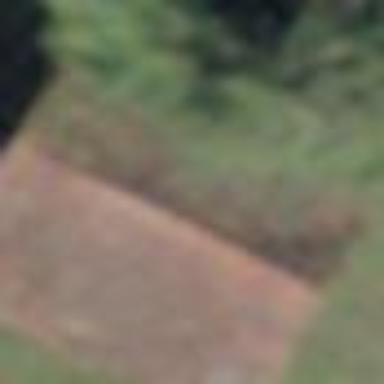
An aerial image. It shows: Rural barn.